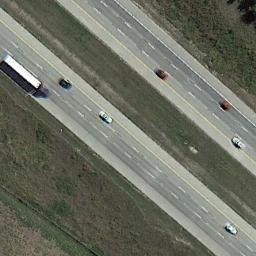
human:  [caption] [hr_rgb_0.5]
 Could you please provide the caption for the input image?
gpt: The freeway goes through the grass with some cars .

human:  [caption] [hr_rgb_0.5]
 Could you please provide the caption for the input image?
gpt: There are large green lawns around the freeway and there are several cars on the freeway .

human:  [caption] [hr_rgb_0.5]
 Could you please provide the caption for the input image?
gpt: There was only a white truck on the highway below .

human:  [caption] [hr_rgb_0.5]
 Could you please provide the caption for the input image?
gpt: A straight freeway goes through the lawn and some cars are driving on the freeway .

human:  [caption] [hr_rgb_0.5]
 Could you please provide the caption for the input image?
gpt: There are lawns along the freeway .